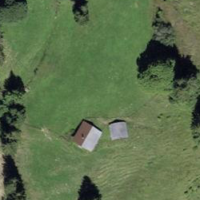
EUNIS habitat code: 23
Species observed at this site:
Astrantia major